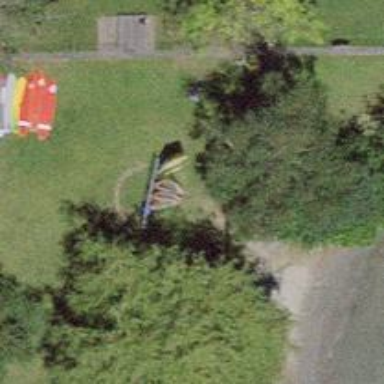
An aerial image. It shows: Red bench.